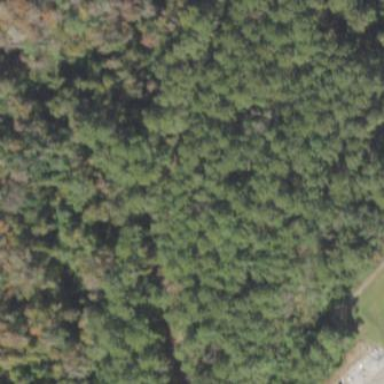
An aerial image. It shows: Woodland with needle-leaved trees.